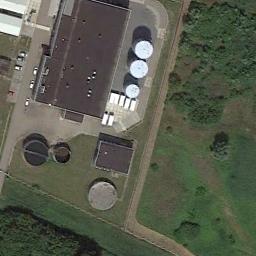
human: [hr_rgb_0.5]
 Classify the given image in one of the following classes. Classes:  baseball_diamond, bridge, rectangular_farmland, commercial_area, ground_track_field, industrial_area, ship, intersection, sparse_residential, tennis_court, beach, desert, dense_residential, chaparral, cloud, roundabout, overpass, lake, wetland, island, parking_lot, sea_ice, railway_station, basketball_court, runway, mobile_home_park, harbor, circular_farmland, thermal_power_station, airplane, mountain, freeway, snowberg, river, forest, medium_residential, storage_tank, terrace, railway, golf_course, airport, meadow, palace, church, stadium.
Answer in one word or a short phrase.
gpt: storage_tank